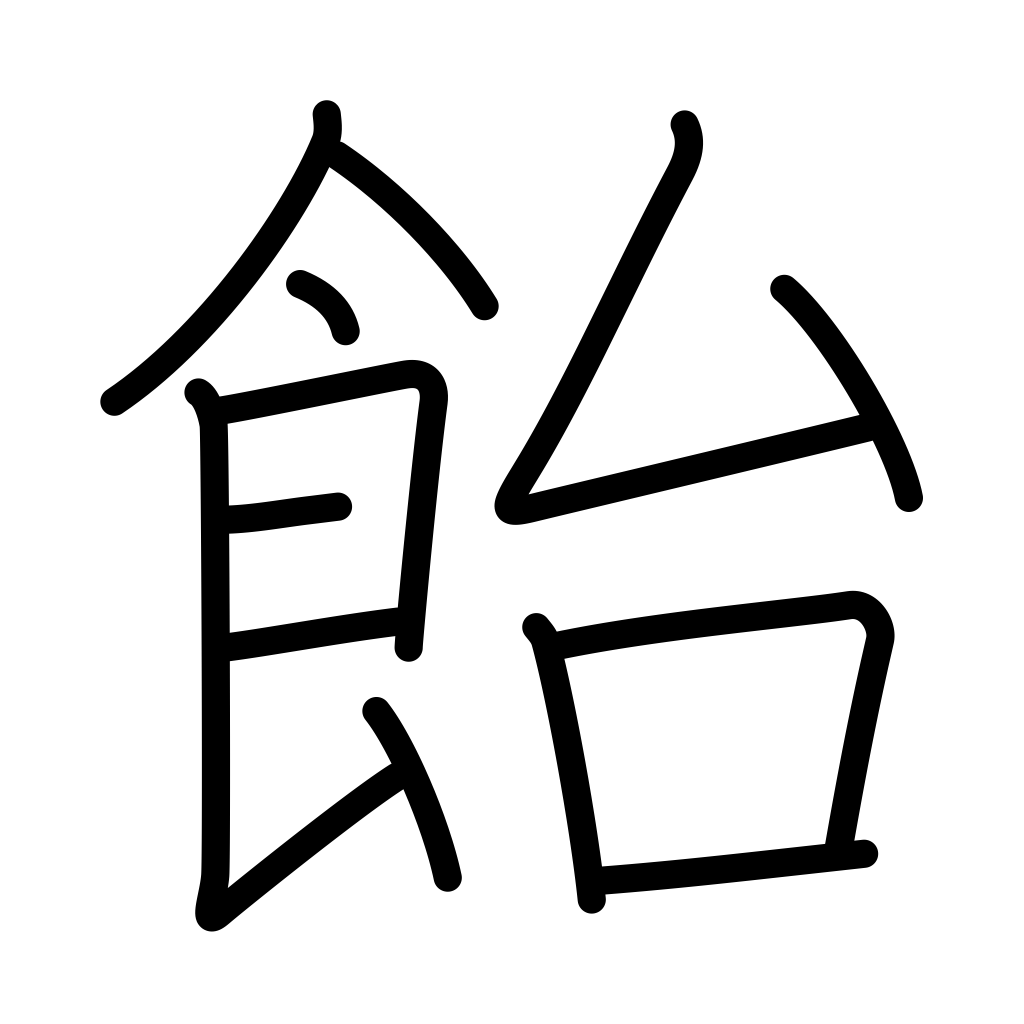
Meaning: rice jelly, candy